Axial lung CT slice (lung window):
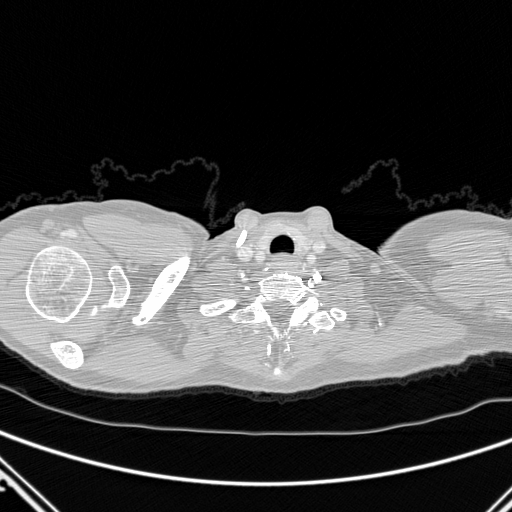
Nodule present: no